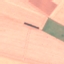
Land use / land cover: AnnualCrop